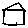
Label: house